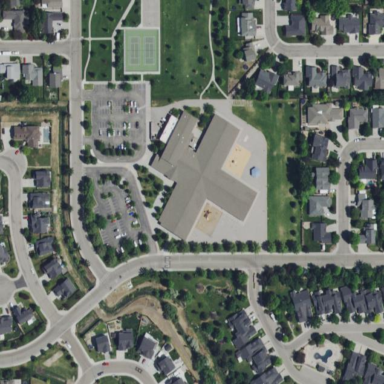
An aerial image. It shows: School building.